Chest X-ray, AP view. Patient: 51 years old, sex M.
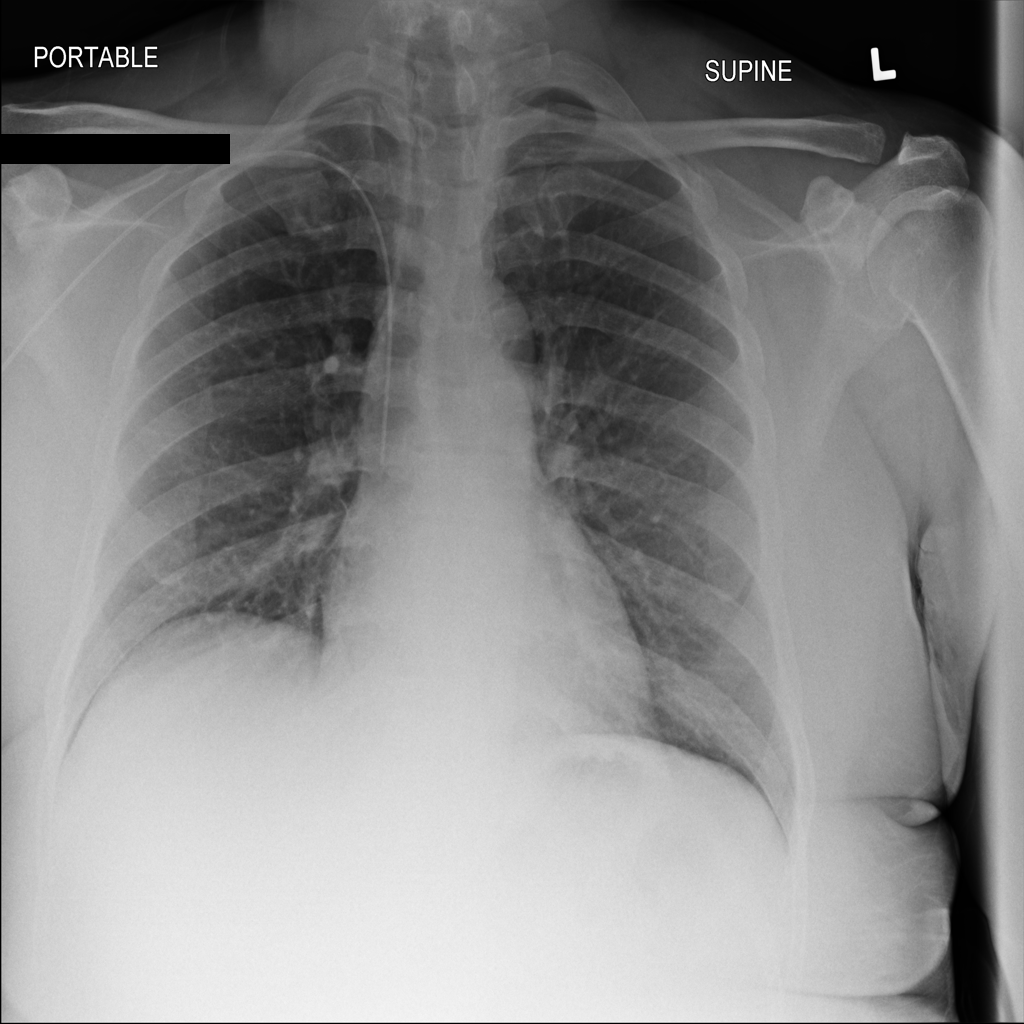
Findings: No Finding